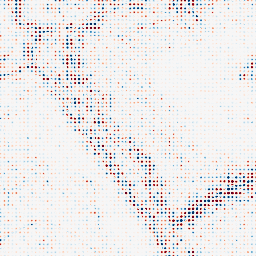
Category: wavelet
Decomposition family: wavelet_dwt
Decomposition parameters: wavelet: db4
level: 3
Upsampling method: sinc_blackman
Upsampling parameters: scale: 8
kernel_size: 4
Upsampling scale: 8